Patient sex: M
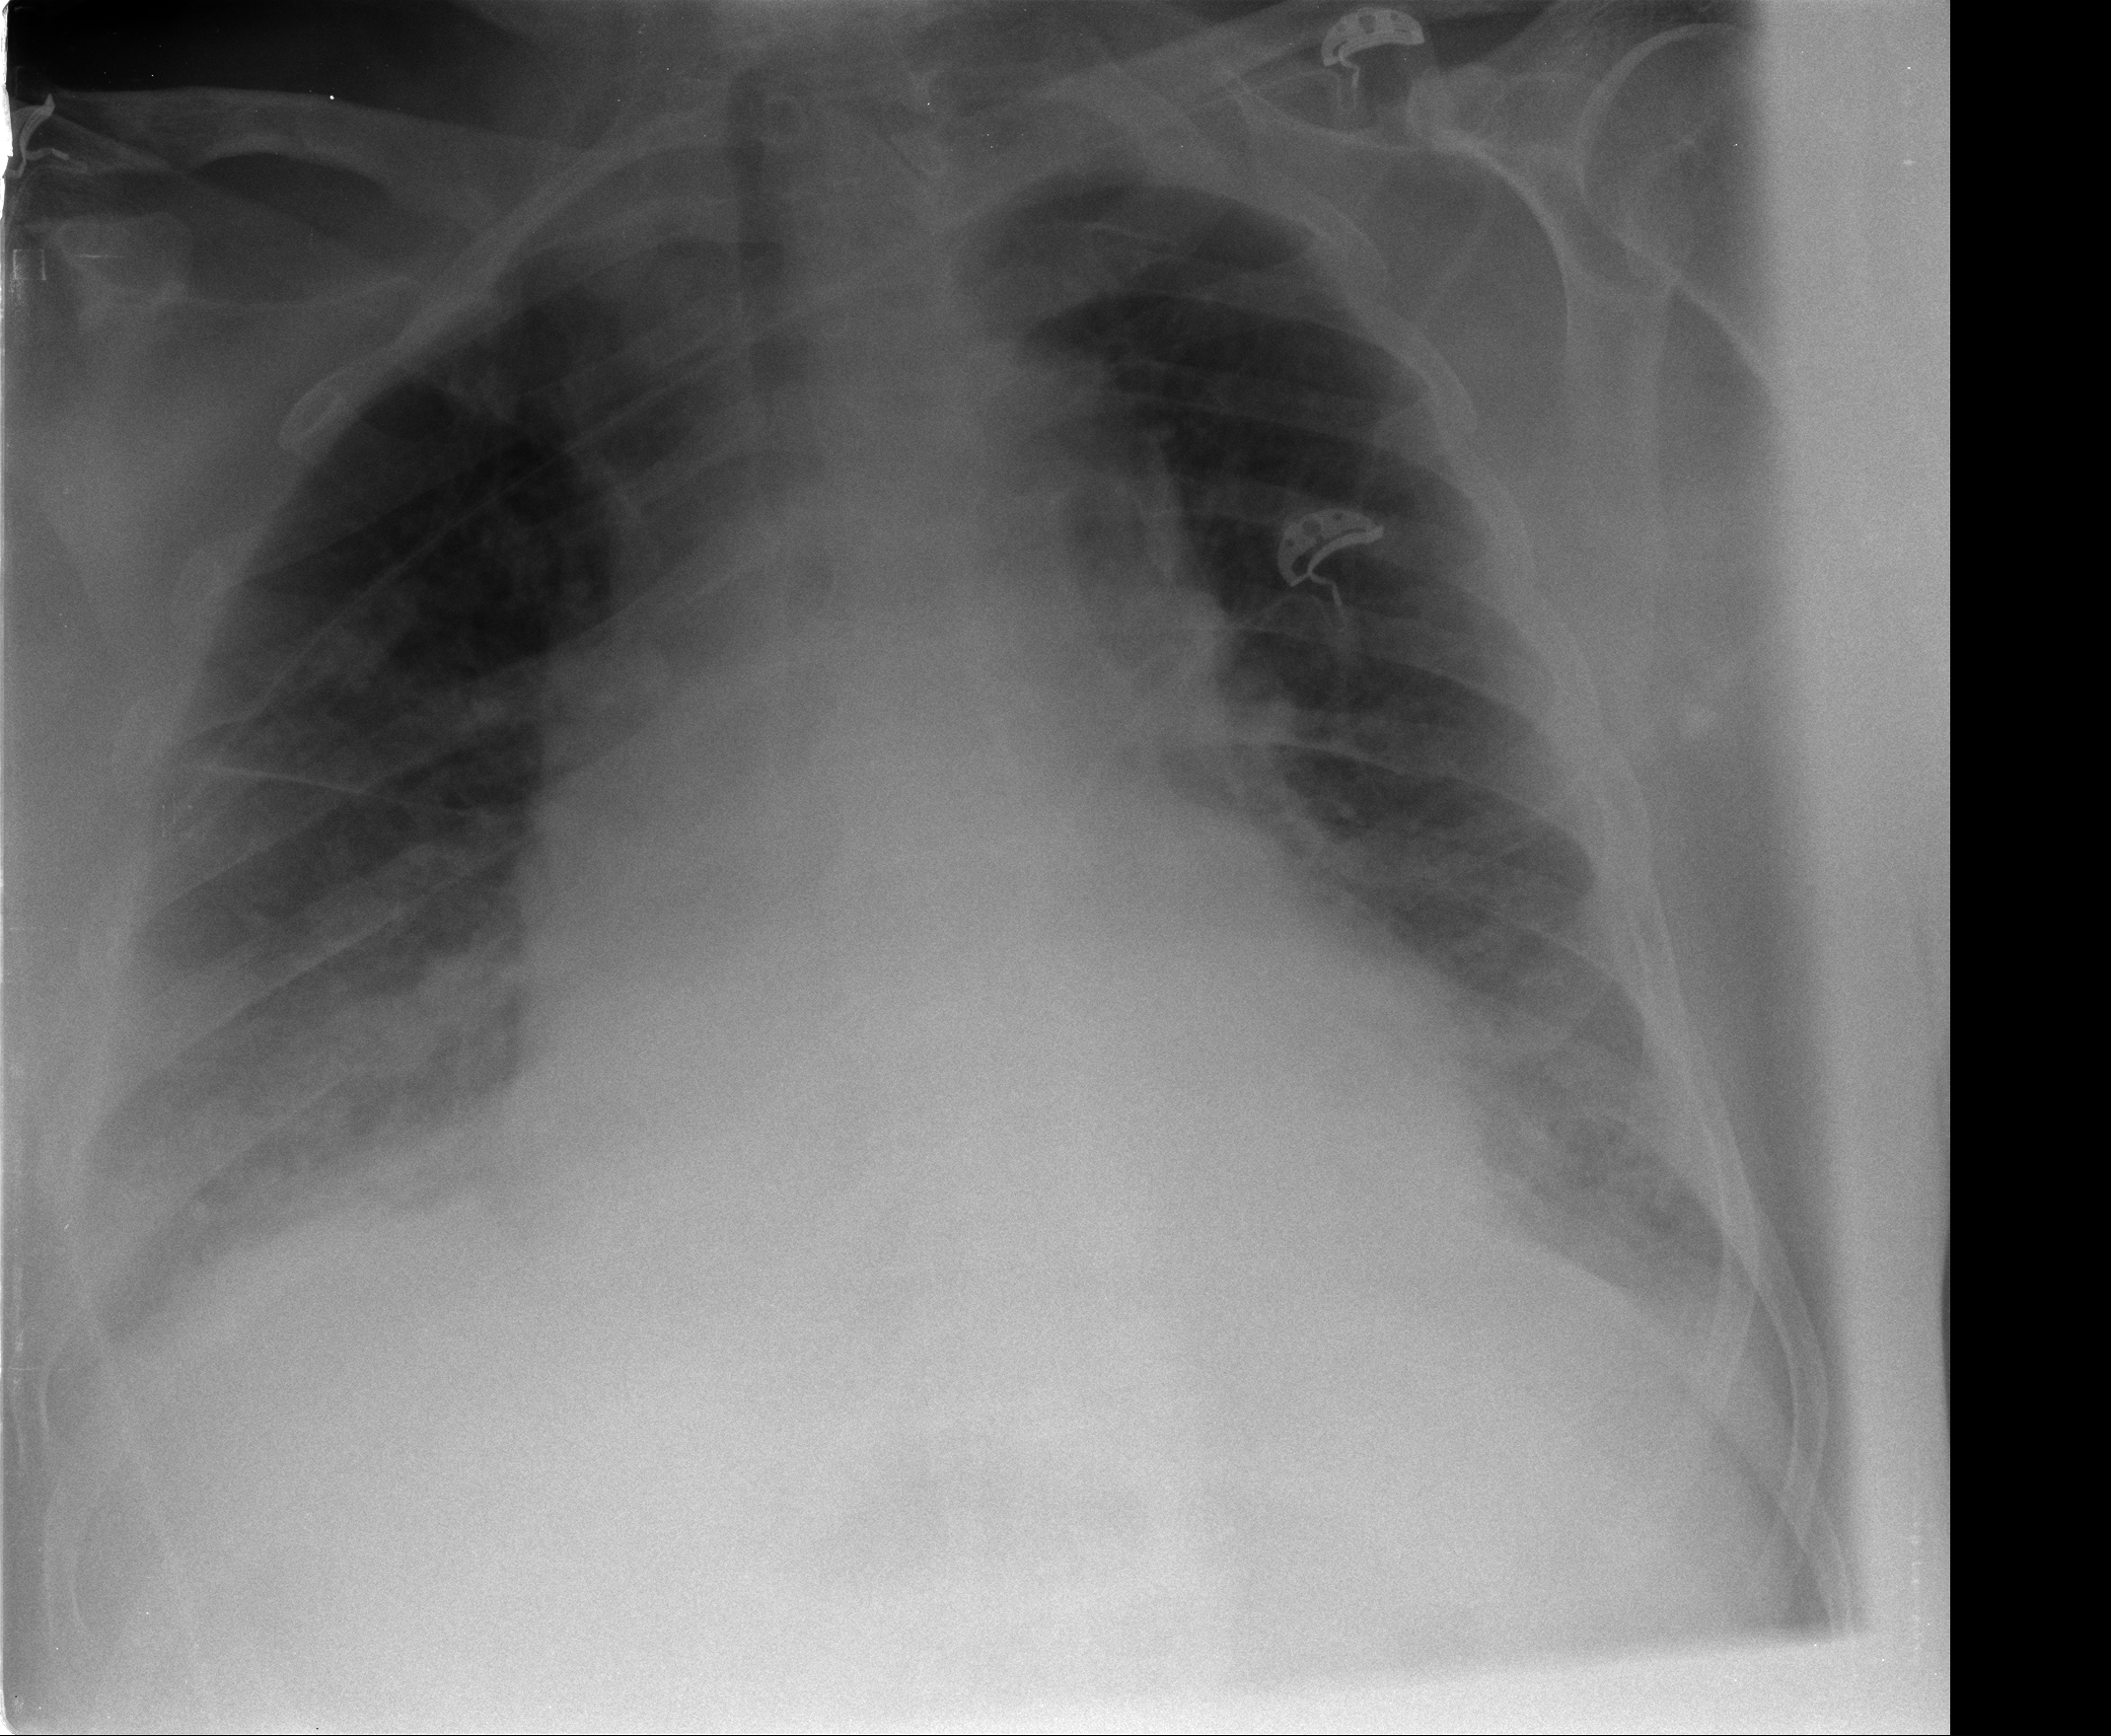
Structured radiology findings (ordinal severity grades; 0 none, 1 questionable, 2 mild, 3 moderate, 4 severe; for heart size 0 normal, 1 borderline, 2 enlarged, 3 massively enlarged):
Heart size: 2
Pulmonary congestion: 2
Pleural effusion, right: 3
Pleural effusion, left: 2
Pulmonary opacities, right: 0
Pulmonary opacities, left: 0
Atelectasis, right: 2
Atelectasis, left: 2